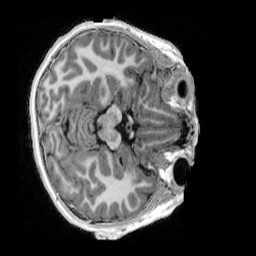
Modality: UNIT1_denoised
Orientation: axial
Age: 9
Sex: female
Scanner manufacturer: siemens
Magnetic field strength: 3 T
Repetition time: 4 s
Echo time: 0.00303 s